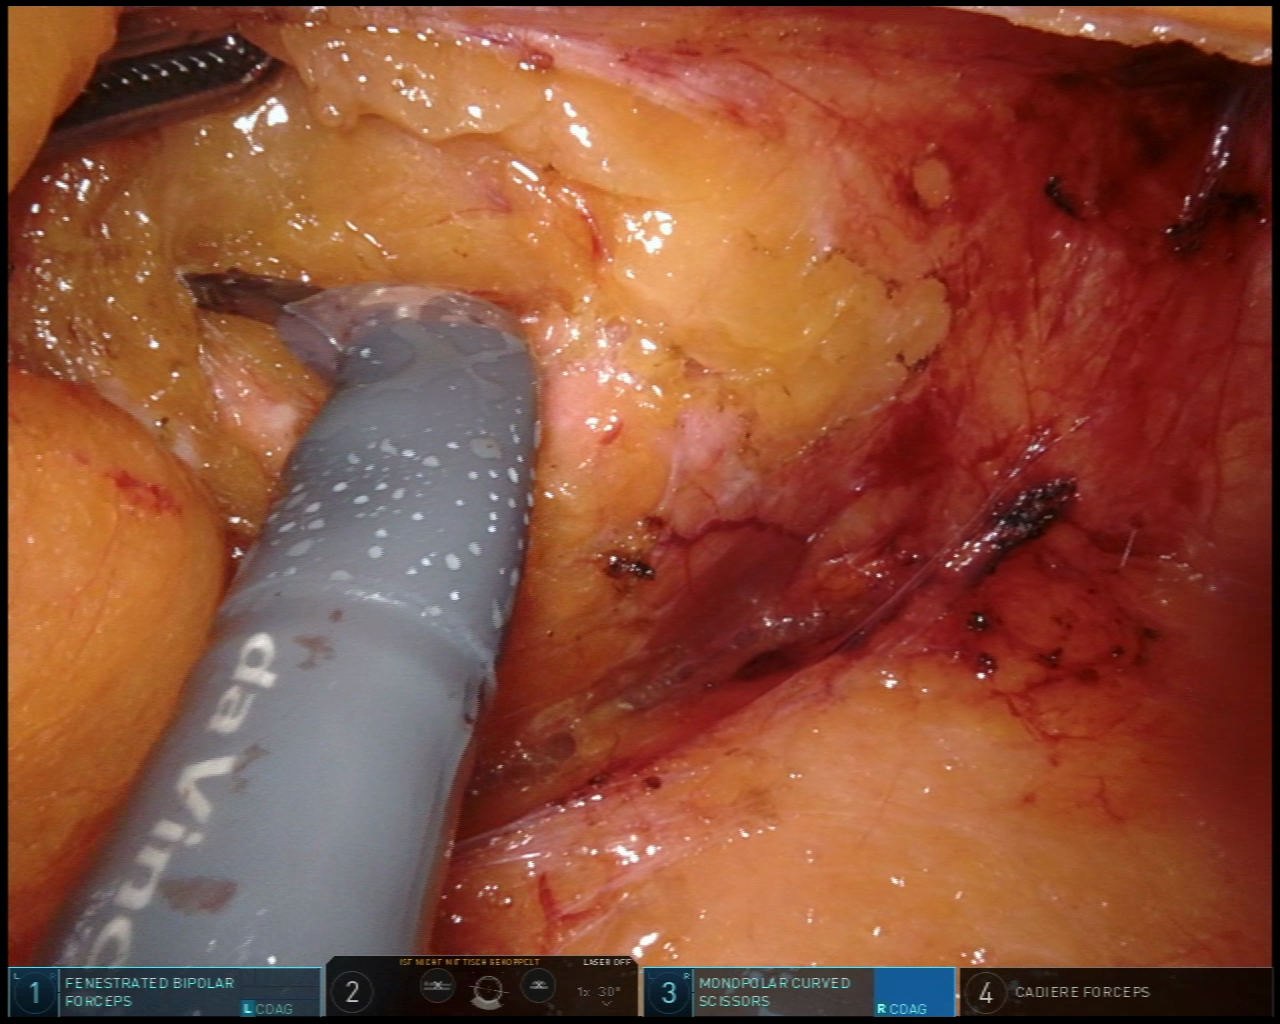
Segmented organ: pancreas
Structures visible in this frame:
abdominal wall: no
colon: no
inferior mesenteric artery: no
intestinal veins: no
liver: no
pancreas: yes
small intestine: no
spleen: no
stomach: no
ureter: no
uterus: no
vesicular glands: no